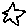
Label: star